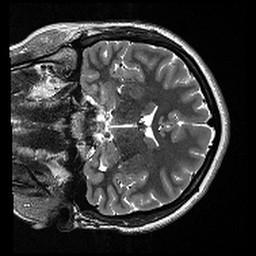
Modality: T2w
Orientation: coronal
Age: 24
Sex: female
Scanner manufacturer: siemens
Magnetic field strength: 3 T
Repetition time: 13.15 s
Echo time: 0.082 s